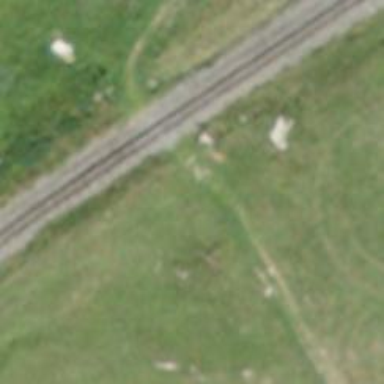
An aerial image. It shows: Crossing for the railway.